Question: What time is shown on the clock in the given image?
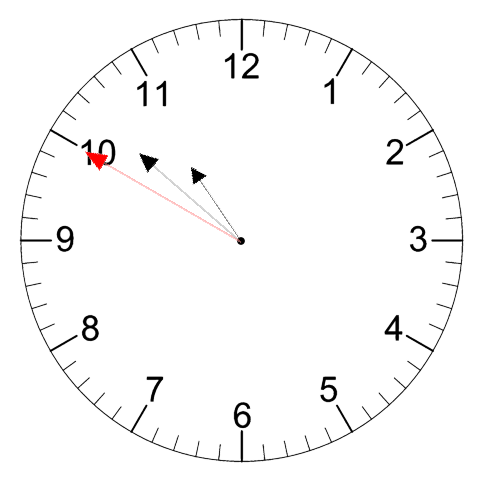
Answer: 10:51:50